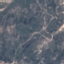
Label: HerbaceousVegetation